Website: walmart
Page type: cart
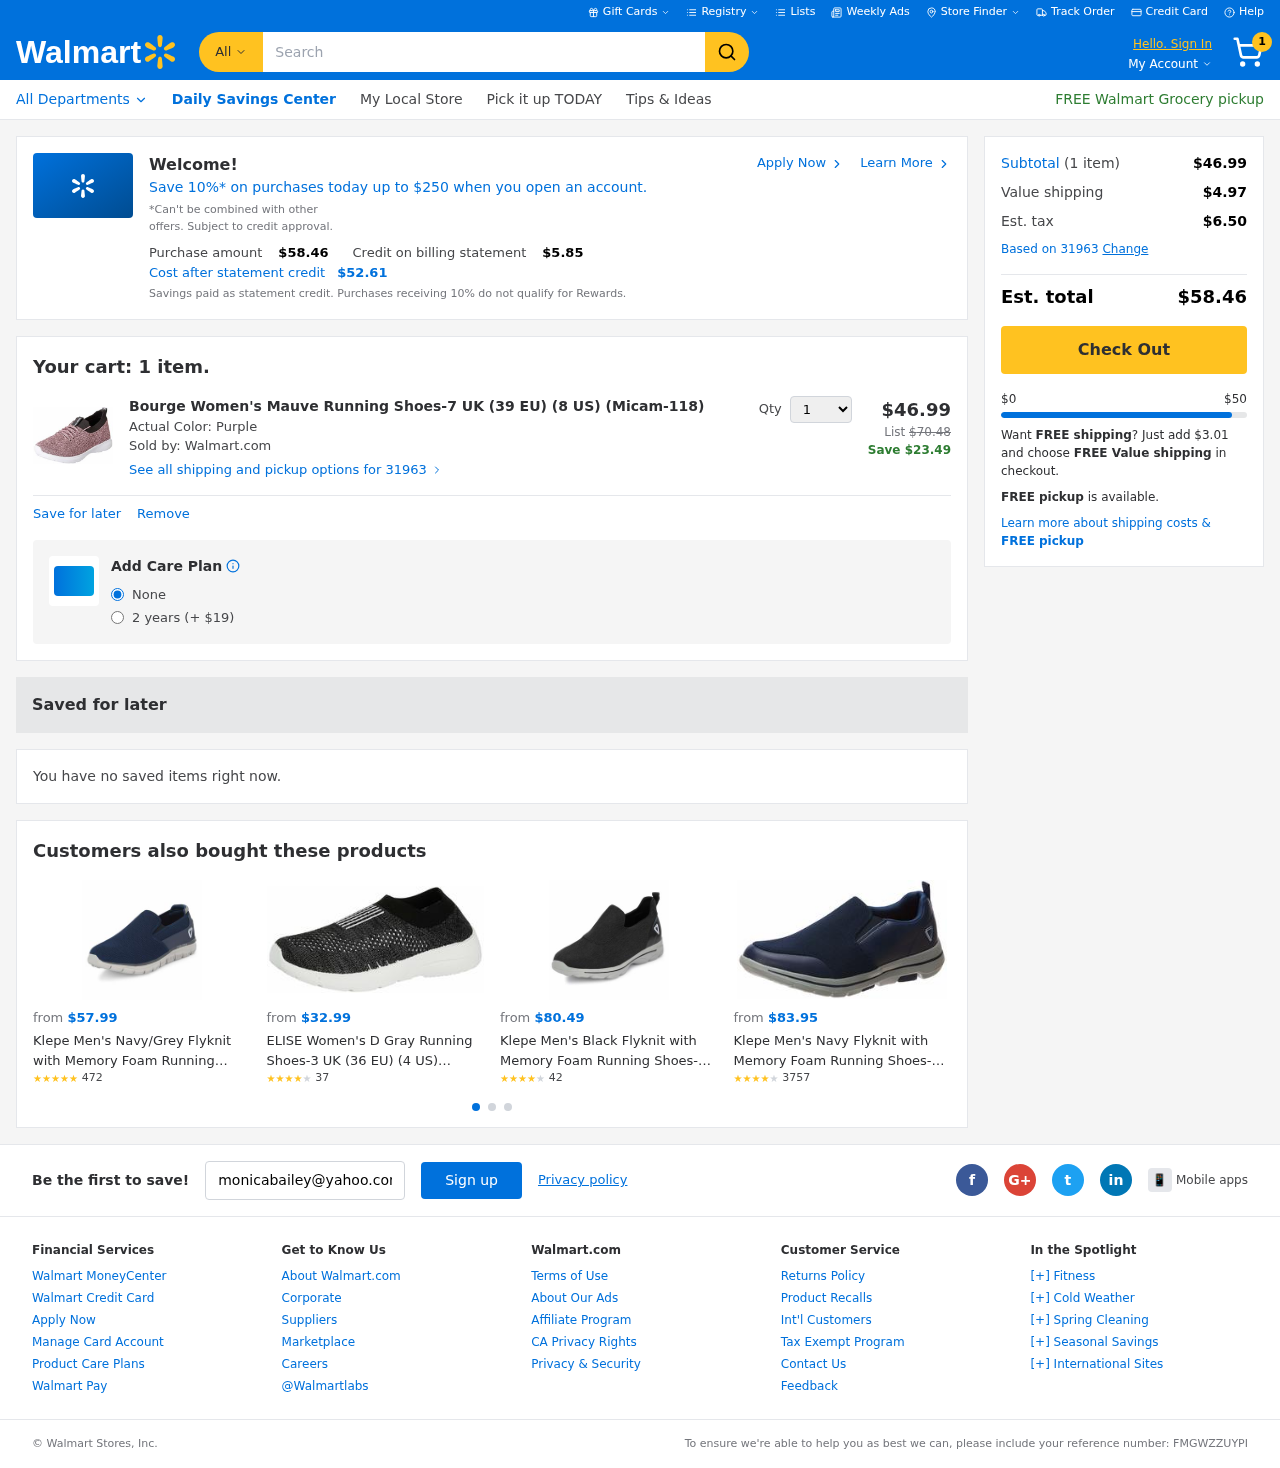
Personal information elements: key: PII_EMAIL
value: monicabailey@yahoo.com
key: PII_POSTCODE
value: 31963
Product elements: key: PRODUCT1_NAME
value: Bourge Women's Mauve Running Shoes-7 UK (39 EU) (8 US) (Micam-118)
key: PRODUCT1_PRICE
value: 46.99
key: PRODUCT1_QUANTITY
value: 1
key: PRODUCT2_NAME
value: Klepe Men's Navy/Grey Flyknit with Memory Foam Running Shoes-7 UK (41 EU) (8 US) (CE-1336/NVYGRY)
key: PRODUCT2_NUM_RATINGS
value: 472
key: PRODUCT2_PRICE
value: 57.99
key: PRODUCT2_RATING
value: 4.8
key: PRODUCT3_NAME
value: ELISE Women's D Gray Running Shoes-3 UK (36 EU) (4 US) (EVAR-SP20-1)
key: PRODUCT3_NUM_RATINGS
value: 37
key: PRODUCT3_PRICE
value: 32.99
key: PRODUCT3_RATING
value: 3.5
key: PRODUCT4_NAME
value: Klepe Men's Black Flyknit with Memory Foam Running Shoes-7 UK (41 EU) (8 US) (A00/BLK)
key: PRODUCT4_NUM_RATINGS
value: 42
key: PRODUCT4_PRICE
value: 80.49
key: PRODUCT4_RATING
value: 3.7
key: PRODUCT5_NAME
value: Klepe Men's Navy Flyknit with Memory Foam Running Shoes-11 UK (45 EU) (12 US) (AD3989B/NVY)
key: PRODUCT5_NUM_RATINGS
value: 3757
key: PRODUCT5_PRICE
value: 83.95
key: PRODUCT5_RATING
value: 4.1
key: PRODUCT1_ORIGINAL_PRICE
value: $70.48
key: PRODUCT1_SAVINGS
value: Save $23.49
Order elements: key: ORDER_NUM_ITEMS
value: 1
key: ORDER_TOTAL
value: $58.46
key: PROMO_TOTAL_AFTER_CREDIT
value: $52.61
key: ORDER_SUBTOTAL
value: $46.99
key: ORDER_SHIPPING_COST
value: $4.97
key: ORDER_TAX
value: $6.50
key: FREE_SHIPPING_REMAINING
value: $3.01
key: ORDER_REFERENCE_NUMBER
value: FMGWZZUYPI
Search elements: key: HEADER_SEARCH
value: Search
Other elements: key: PROMO_CREDIT
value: $5.85